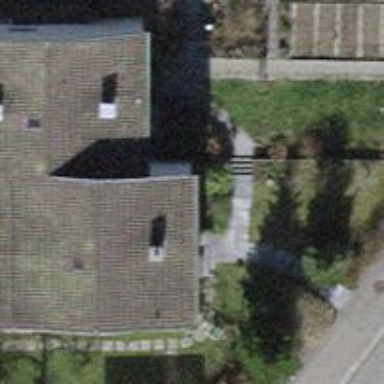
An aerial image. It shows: Semi-detached house with gabled roof oriented across the building.